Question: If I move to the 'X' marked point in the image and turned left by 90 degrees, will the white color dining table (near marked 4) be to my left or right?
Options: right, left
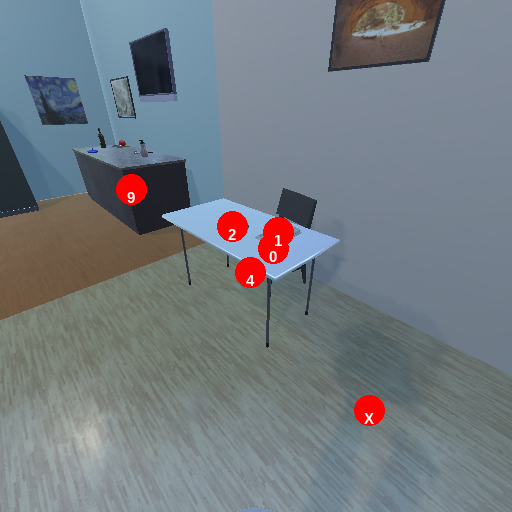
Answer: right